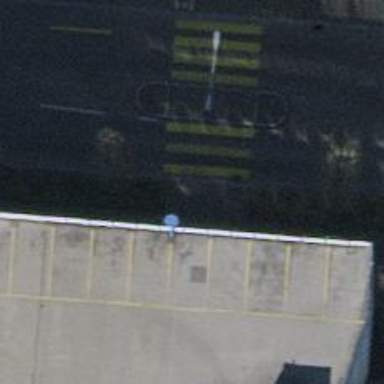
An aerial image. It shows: Kerb serving as barrier.